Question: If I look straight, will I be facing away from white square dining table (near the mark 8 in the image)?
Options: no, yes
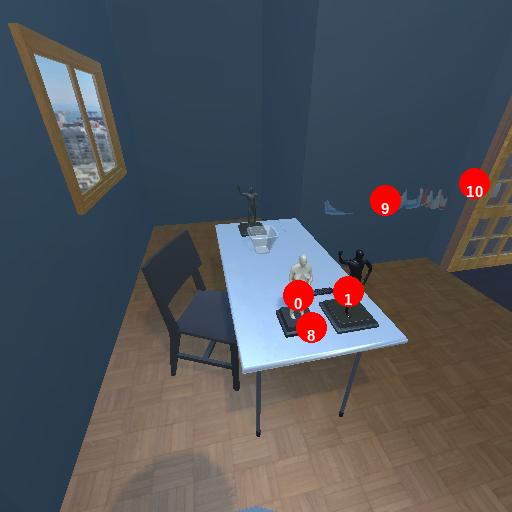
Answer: no